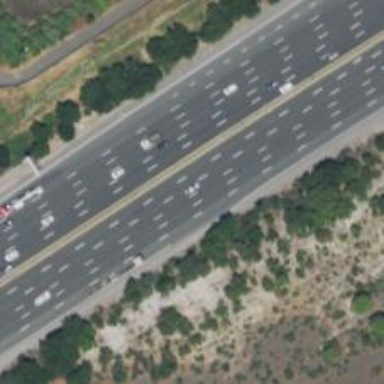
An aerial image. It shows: View of motorway.